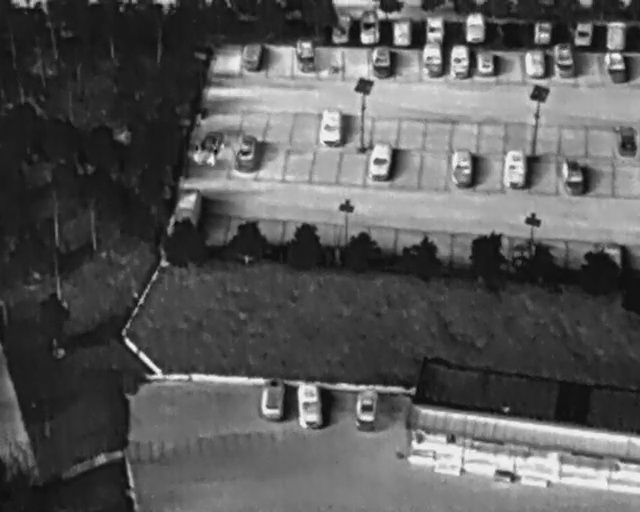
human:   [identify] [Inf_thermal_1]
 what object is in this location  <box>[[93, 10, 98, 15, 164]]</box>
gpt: <ref>1 medium car at the top right</ref>